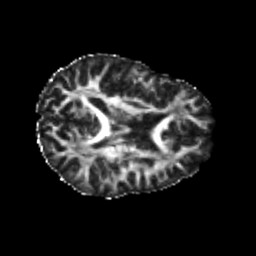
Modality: FA
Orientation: axial
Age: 20
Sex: male
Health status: healthy
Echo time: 0.074 s